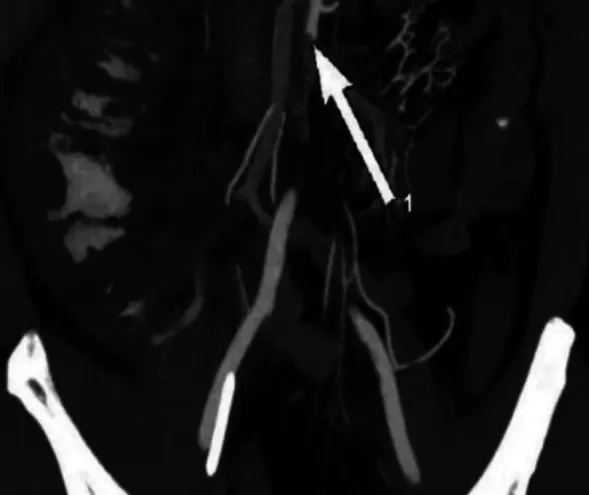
Abdominal artery embolism and signs of partial colon necrosis with inflation (arrow).
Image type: radiology (ct)